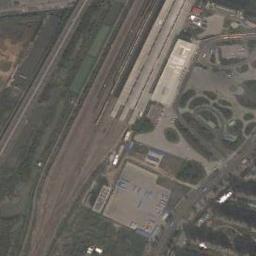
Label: railway_station